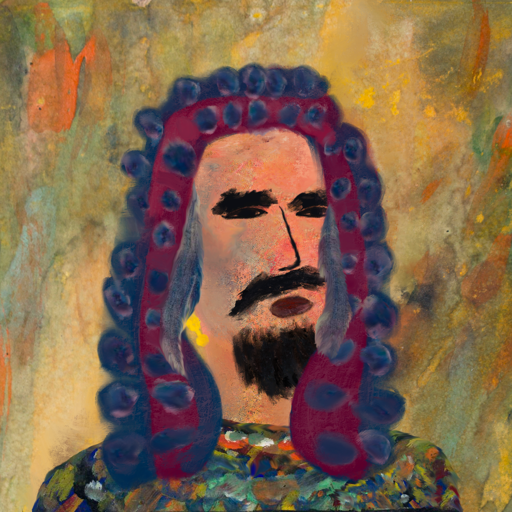
Background: Comrade, Head And Neck Side: Irani, Face Side: Mosgoul, Bust: An_Impression, Hair Side: Hill_Girl, Head Accessory: Blank, Second Necklace: Blank, Necklace: Blank, Baby: Blank